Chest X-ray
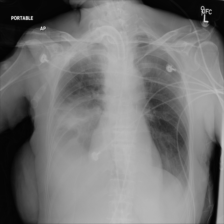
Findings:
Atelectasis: positive
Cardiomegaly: negative
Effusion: positive
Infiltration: positive
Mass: negative
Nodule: negative
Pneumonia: negative
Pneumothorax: negative
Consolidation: negative
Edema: negative
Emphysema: negative
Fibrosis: negative
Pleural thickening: negative
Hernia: negative